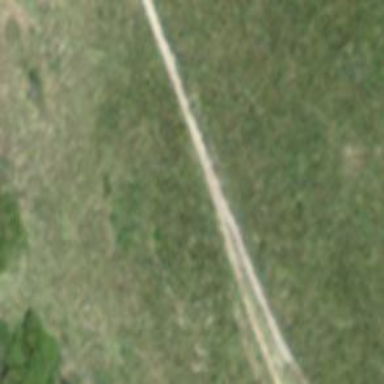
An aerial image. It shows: Ground path with excellent trail visibility.